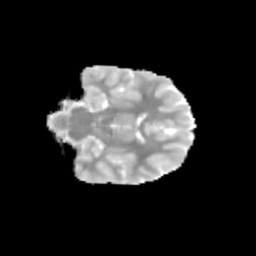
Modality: MD
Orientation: coronal
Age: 11
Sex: female
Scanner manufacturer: siemens
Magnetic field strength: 3 T
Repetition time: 3.8 s
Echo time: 0.07 s